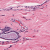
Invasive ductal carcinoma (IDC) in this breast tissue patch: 0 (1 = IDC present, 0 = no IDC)